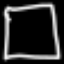
Label: square